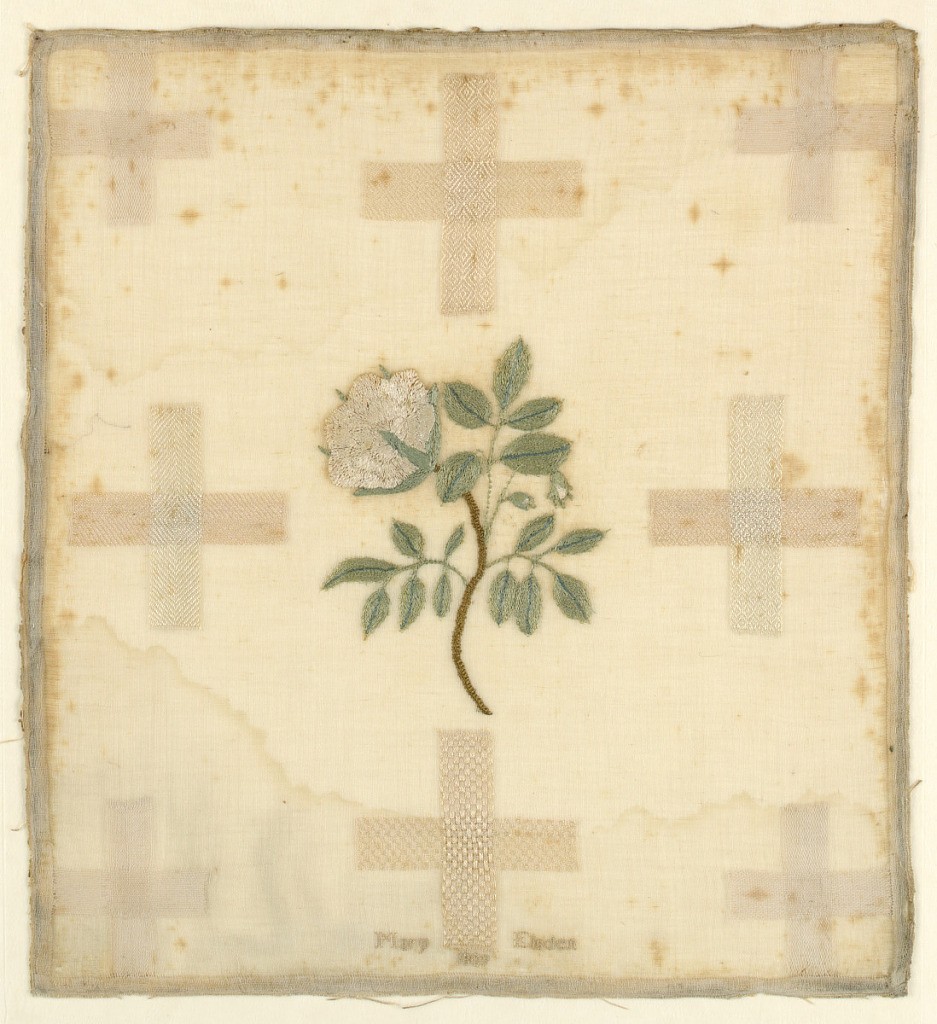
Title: Darning sampler
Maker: Mary Elsden
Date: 1809
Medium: silk on wool Technique: embroidery stitches are stem, herringbone, satin and darning stitches on plain weave foundation. Squares of the foundation fabric have been cut away at the center of each darning cross. The four corner crosses are plain weave, the others are basket, twill and plain weave.
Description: A white rose on a stem with leaves and buds in the center and surrounded by eight crosses of darning stitches. Hemmed on four sides.